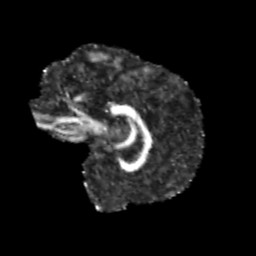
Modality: FA
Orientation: sagittal
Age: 14
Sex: female
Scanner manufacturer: siemens
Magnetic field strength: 3 T
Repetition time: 3.8 s
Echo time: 0.07 s